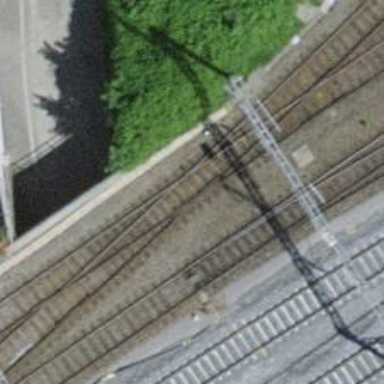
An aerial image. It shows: Railway switch.